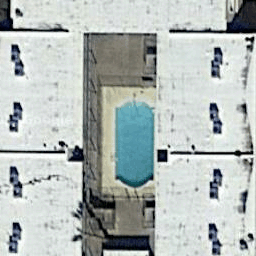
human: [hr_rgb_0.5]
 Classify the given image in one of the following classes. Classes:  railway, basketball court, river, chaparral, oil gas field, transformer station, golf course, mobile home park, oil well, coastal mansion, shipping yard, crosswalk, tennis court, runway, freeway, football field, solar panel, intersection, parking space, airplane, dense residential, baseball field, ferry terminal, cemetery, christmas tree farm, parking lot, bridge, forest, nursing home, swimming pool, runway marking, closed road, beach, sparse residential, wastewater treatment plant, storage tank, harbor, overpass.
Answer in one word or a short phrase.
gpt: swimming pool